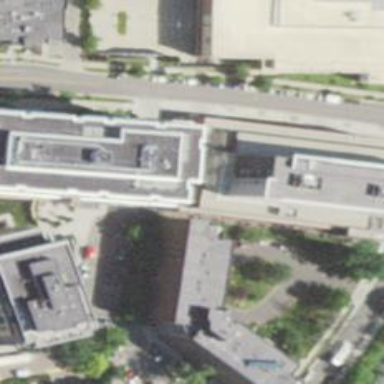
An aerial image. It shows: Hotel building.